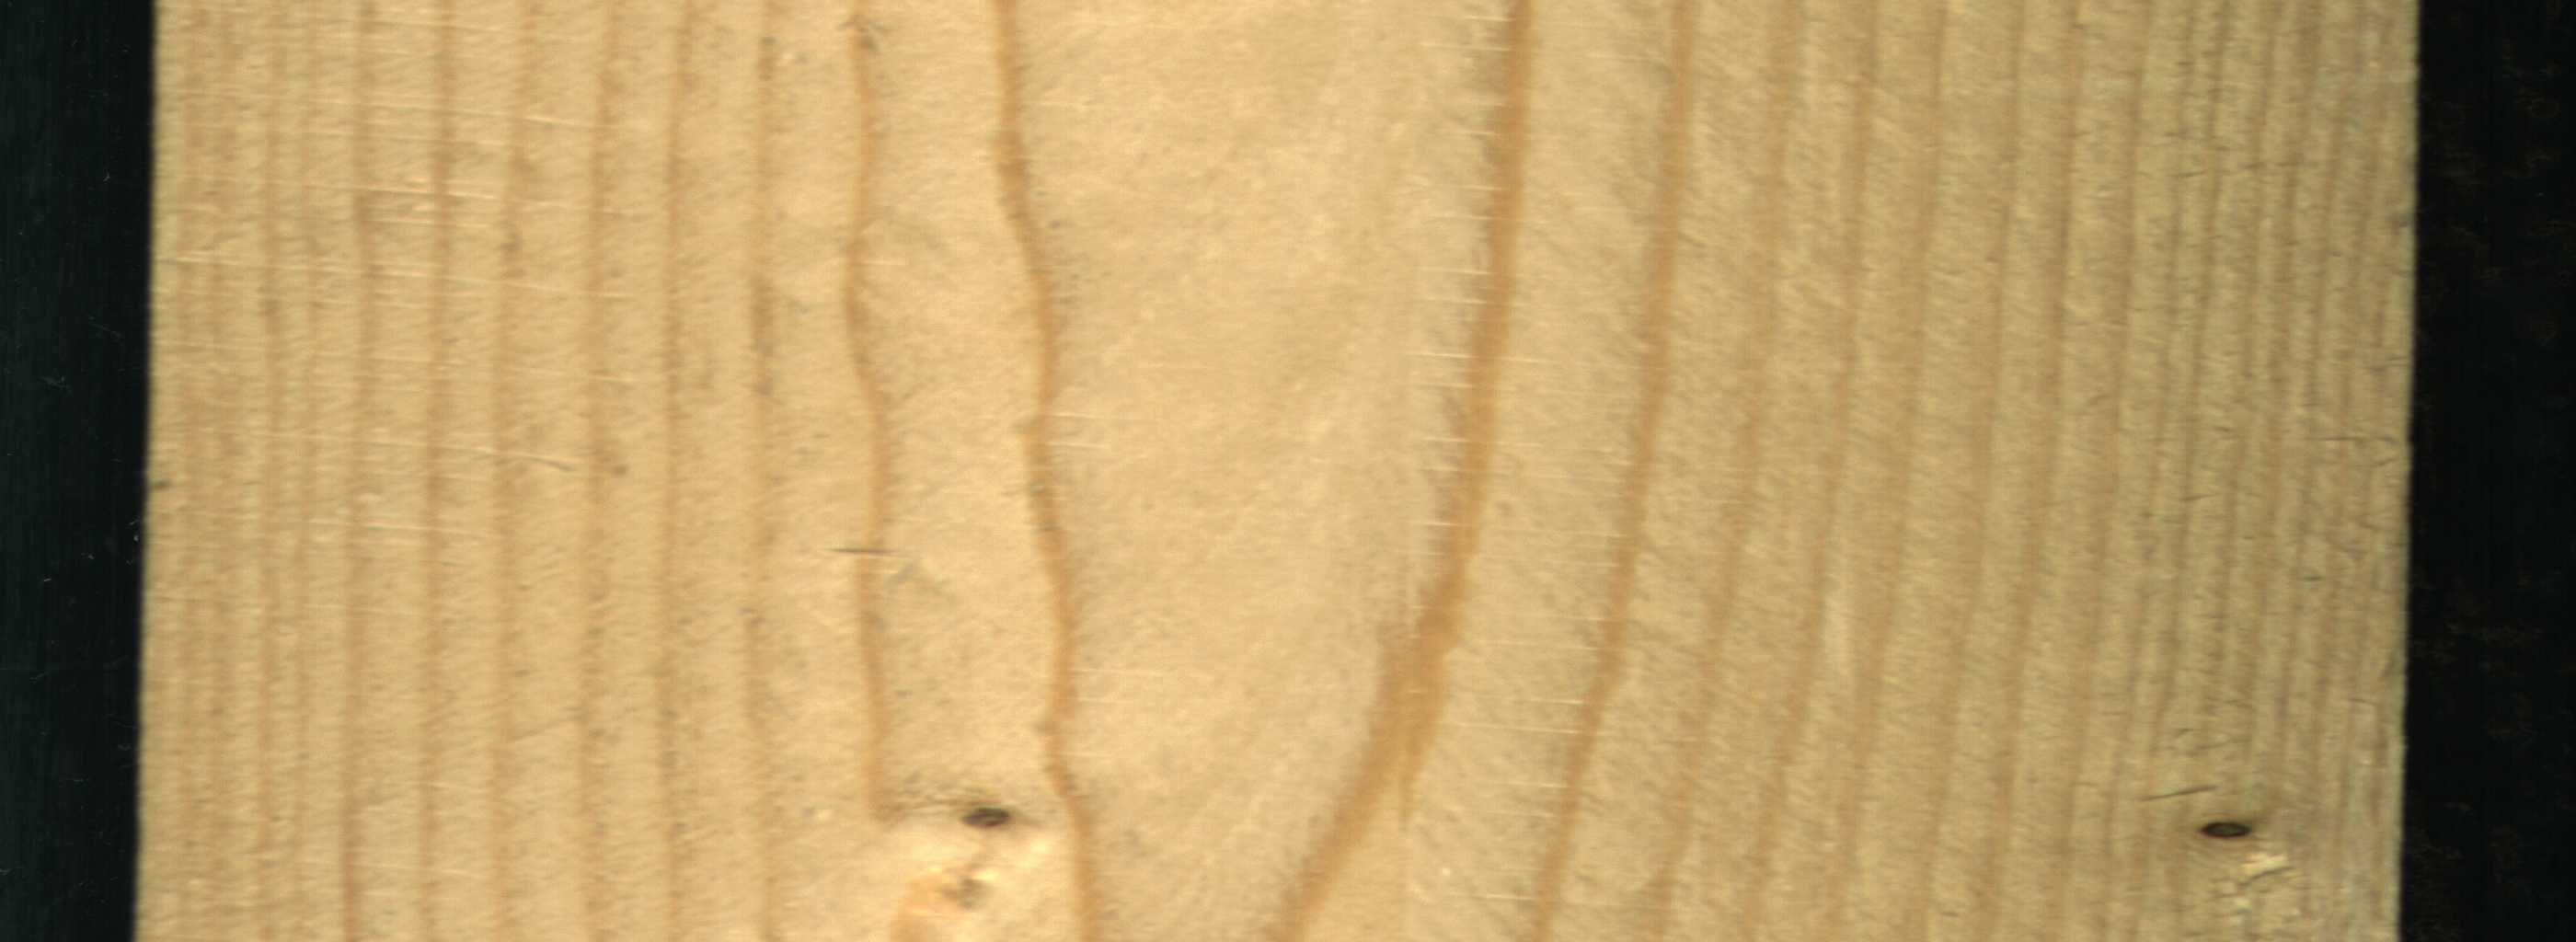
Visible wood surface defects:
Dead_Knot
Live_Knot